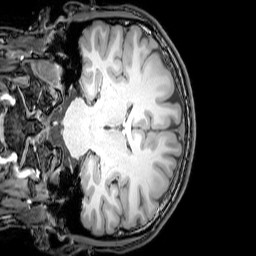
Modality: T1w
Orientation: coronal
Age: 22
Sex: male
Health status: healthy
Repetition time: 0.081 s
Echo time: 0.037 s